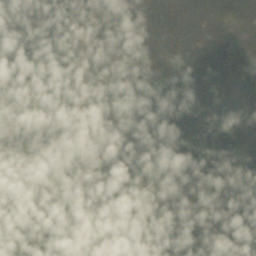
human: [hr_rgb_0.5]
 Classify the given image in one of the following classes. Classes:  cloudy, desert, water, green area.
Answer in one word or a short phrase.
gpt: cloudy